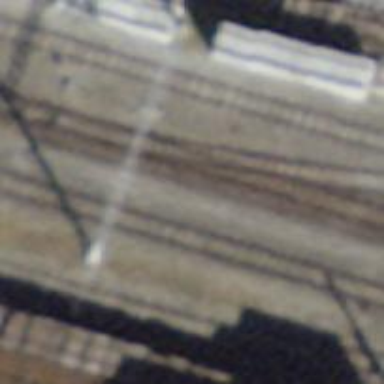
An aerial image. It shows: Narrow-gauge railway yard with electrified contact line.